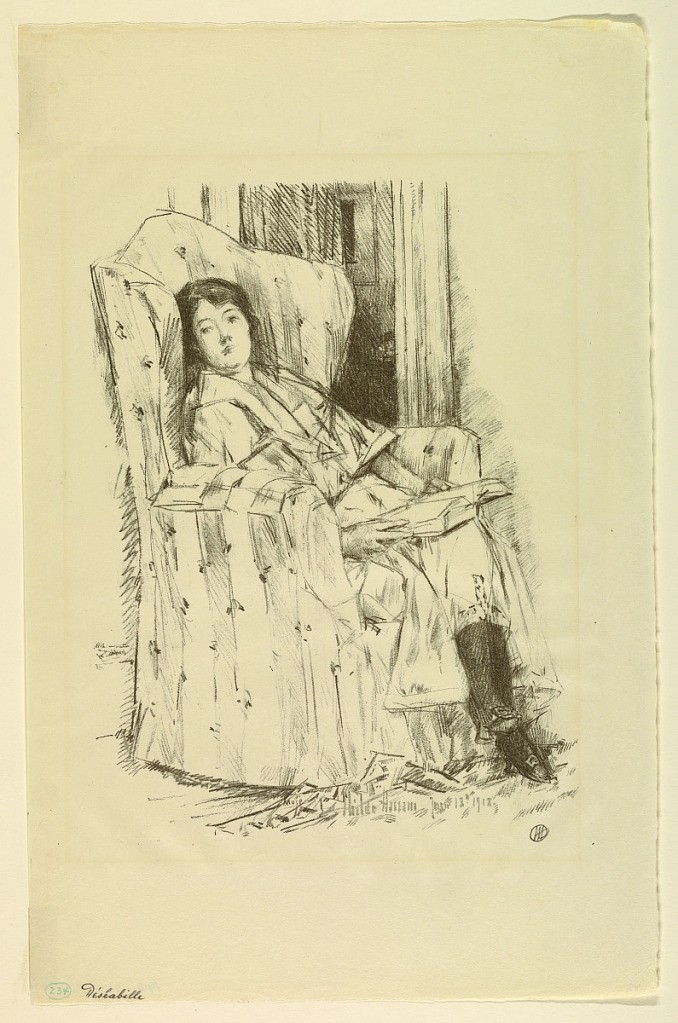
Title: Déshabille
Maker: Childe Hassam, American, 1859–1935
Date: June 13, 1918
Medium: Lithograph on wove paper
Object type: Print
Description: A woman sits in a large overstuffed chair, her legs crossed and a book in her lap.